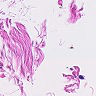
Metastatic tissue present: no